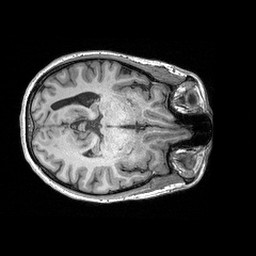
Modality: T1w
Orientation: axial
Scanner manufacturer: siemens
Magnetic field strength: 3 T
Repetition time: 2.3 s
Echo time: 0.00298 s